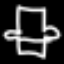
Label: chair